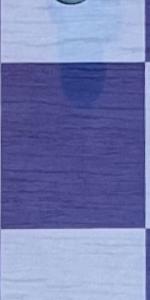
Label: Empty